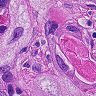
Metastatic tissue present: yes